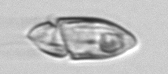
Label: Katodinium_or_Torodinium